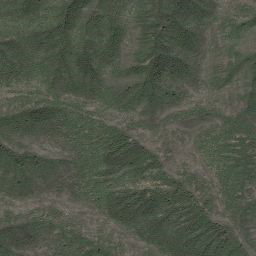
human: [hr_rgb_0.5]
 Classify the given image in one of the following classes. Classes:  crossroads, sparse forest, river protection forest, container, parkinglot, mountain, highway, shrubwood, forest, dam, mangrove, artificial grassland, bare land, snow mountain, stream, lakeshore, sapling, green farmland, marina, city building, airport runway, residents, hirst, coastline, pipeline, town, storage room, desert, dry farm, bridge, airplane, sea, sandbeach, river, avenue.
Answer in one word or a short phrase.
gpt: mountain